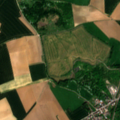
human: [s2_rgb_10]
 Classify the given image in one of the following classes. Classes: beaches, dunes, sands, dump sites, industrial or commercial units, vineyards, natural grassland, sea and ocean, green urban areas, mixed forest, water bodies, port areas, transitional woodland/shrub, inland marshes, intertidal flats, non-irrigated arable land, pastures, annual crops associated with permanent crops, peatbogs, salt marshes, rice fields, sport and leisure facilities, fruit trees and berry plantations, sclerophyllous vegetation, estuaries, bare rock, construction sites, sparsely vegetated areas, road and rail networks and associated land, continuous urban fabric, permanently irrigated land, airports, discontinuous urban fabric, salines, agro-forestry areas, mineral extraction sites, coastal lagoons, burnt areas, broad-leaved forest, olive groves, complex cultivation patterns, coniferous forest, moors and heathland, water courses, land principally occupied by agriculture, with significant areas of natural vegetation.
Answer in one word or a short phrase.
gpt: discontinuous urban fabric, non-irrigated arable land, pastures